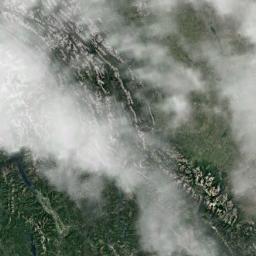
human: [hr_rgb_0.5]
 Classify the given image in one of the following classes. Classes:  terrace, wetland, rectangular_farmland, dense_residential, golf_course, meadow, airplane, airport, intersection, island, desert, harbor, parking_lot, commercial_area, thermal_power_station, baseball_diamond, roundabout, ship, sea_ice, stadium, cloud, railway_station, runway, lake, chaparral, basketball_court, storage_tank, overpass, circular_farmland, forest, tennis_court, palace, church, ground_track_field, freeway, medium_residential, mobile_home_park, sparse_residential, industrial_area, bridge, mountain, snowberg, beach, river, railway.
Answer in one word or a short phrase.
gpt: cloud